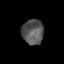
Tissue: skin
Cell type: Epithelial cells
Senescence score: 0.2616
Nuclear area (px): 531
Mean DAPI intensity: 85.46